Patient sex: M
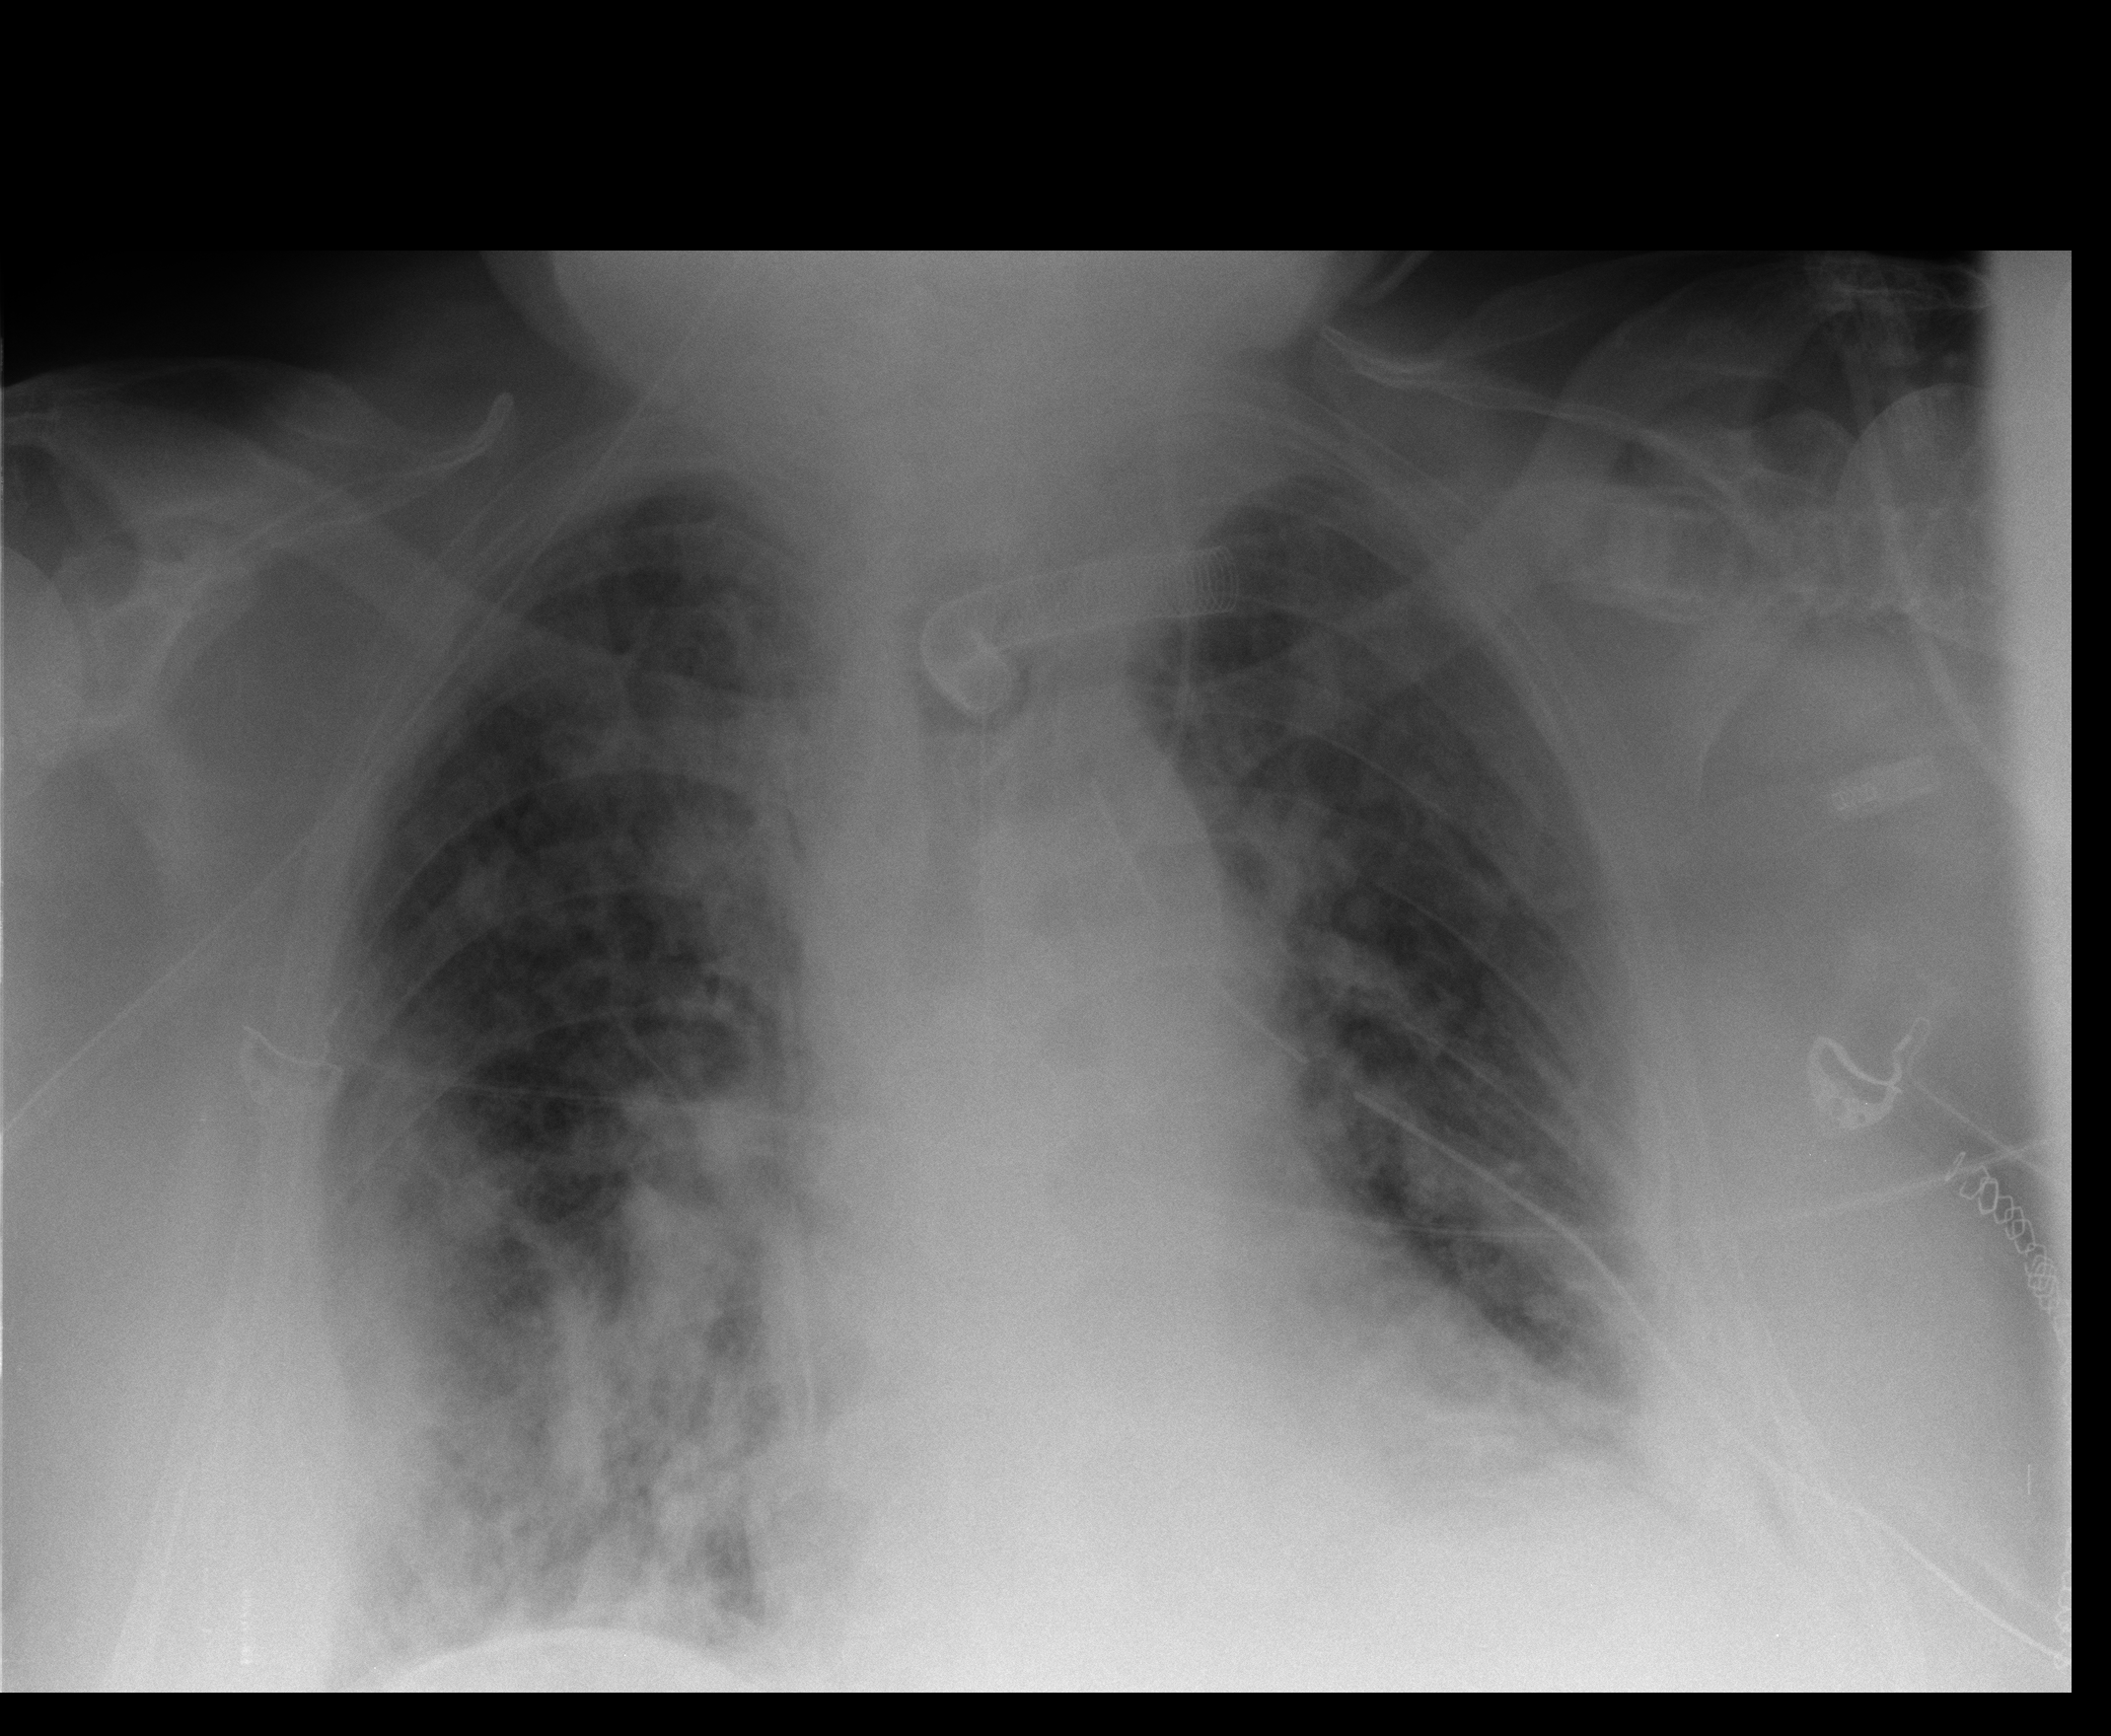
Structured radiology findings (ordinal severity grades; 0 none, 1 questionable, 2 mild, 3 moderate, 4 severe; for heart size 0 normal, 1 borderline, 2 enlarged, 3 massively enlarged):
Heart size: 0
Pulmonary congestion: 2
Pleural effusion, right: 2
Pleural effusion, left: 2
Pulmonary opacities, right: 3
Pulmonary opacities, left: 2
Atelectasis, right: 3
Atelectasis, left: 2